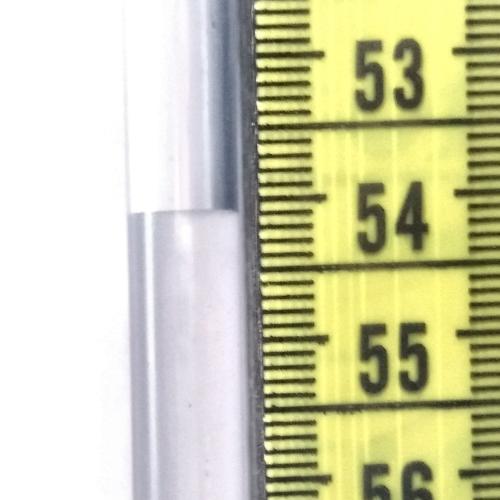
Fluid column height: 54.1 cm